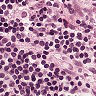
Metastatic tissue present: no